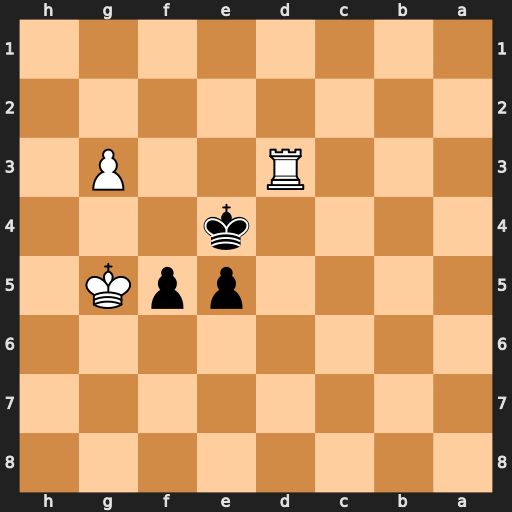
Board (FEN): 8/8/8/4ppK1/4k3/3R2P1/8/8
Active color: b
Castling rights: -
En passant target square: -
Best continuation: Kxd3 Kxf5 e4 g4 e3 g5 e2 g6 e1=Q